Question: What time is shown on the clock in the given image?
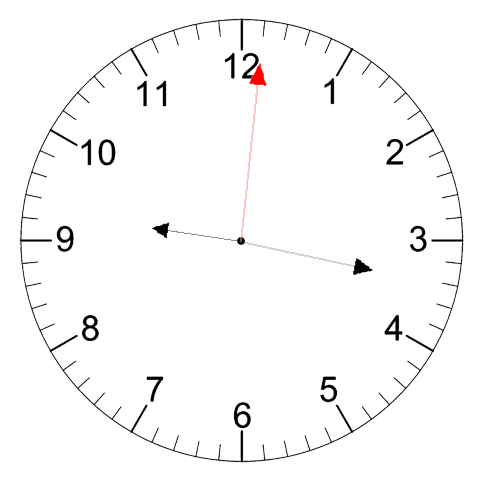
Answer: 09:17:01